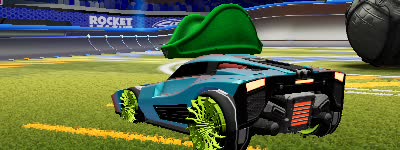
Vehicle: breakout